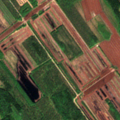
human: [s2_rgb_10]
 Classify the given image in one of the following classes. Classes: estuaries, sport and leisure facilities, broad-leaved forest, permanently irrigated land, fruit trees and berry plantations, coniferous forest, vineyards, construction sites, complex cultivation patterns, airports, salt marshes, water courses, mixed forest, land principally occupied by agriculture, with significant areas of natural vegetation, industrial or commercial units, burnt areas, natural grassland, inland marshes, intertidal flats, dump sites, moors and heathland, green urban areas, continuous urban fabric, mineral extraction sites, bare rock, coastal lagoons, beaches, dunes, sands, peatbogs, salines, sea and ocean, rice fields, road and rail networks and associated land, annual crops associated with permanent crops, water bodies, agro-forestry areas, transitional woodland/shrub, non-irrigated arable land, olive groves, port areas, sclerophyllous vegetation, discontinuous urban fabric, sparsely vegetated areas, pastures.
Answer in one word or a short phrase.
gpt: land principally occupied by agriculture, with significant areas of natural vegetation, coniferous forest, mixed forest, peatbogs